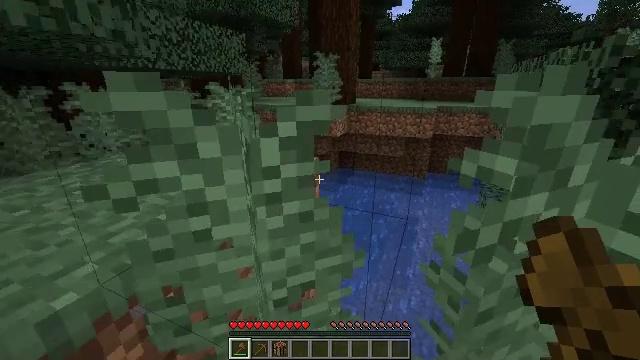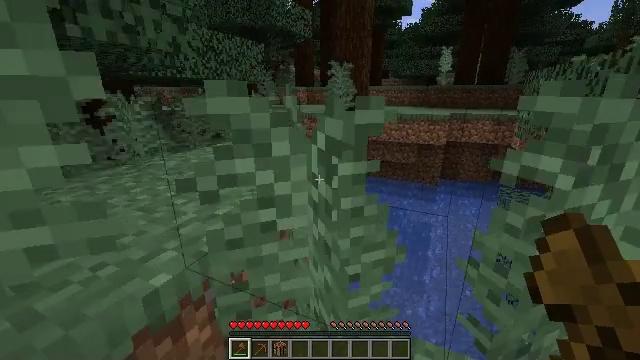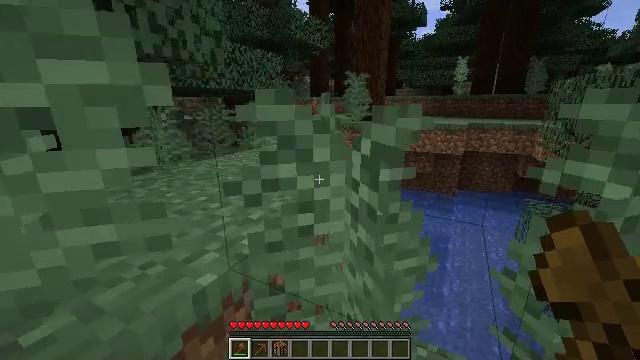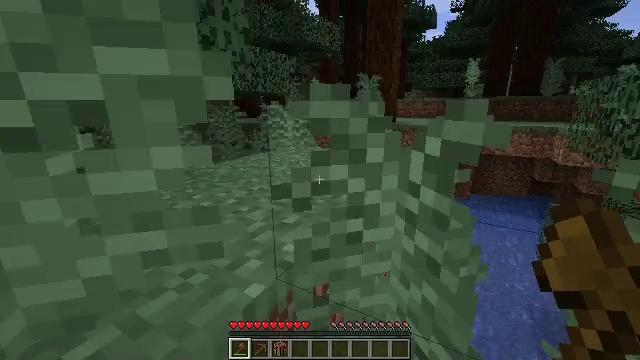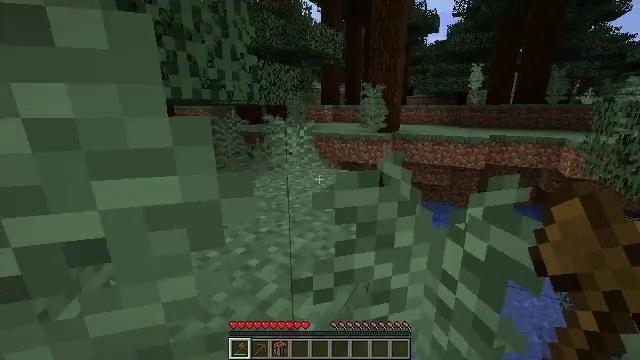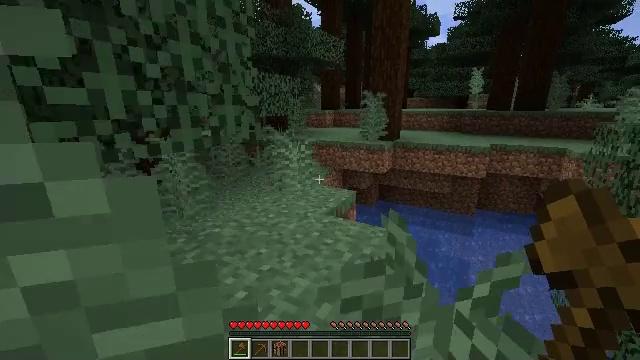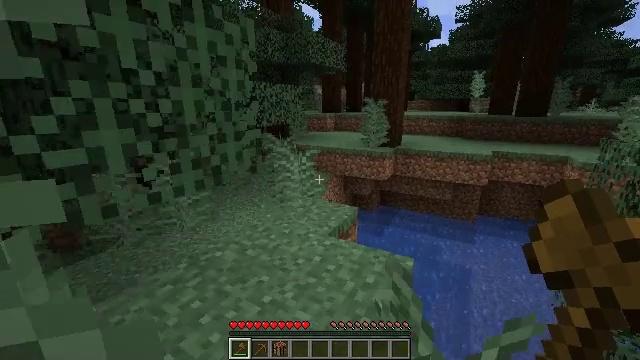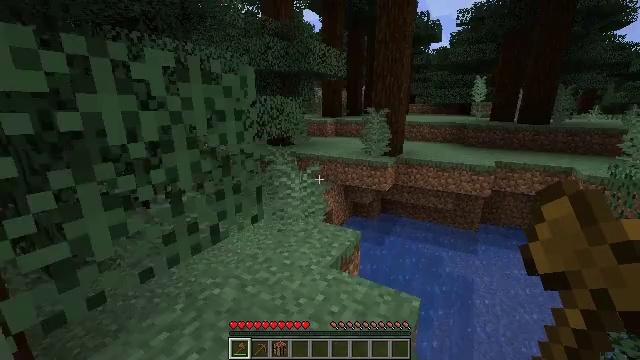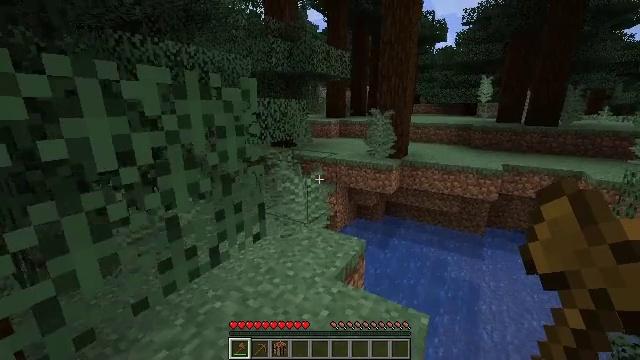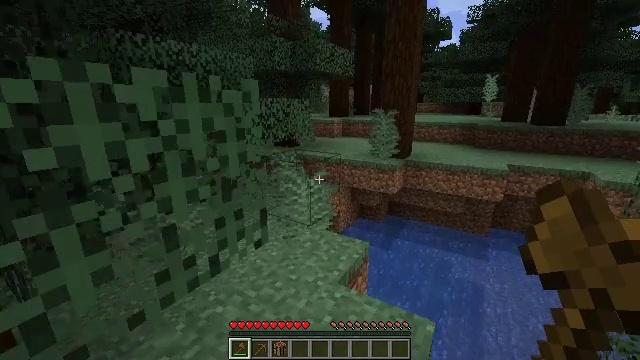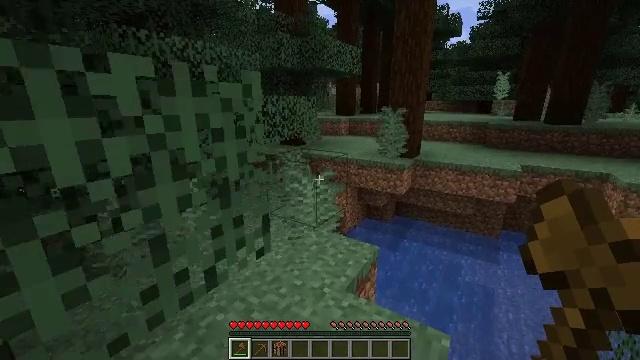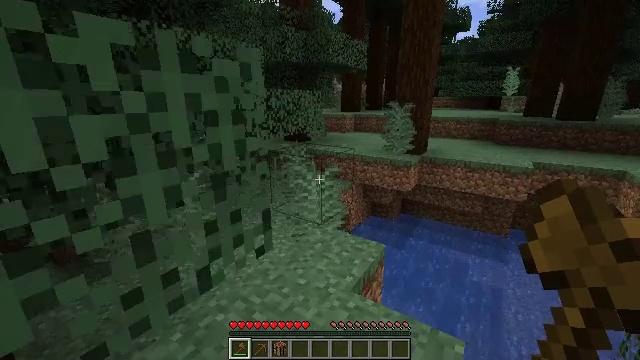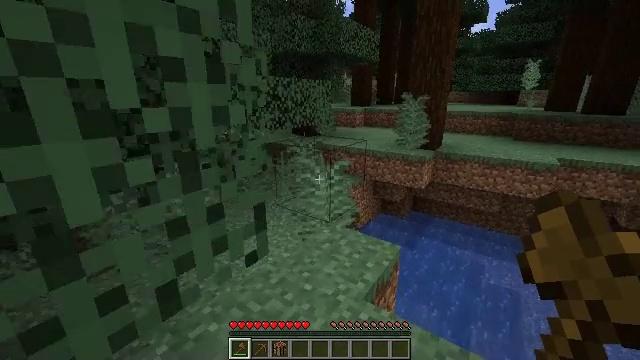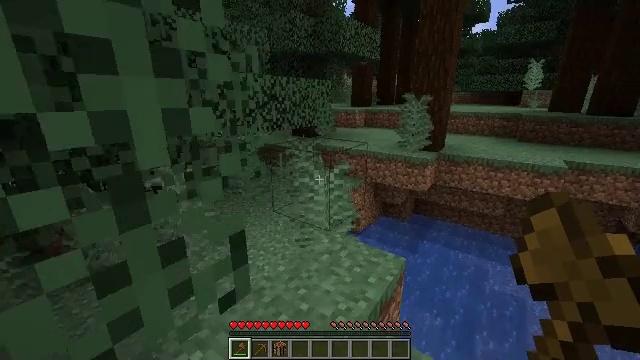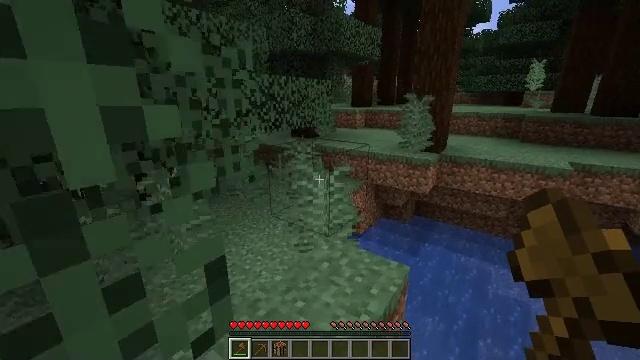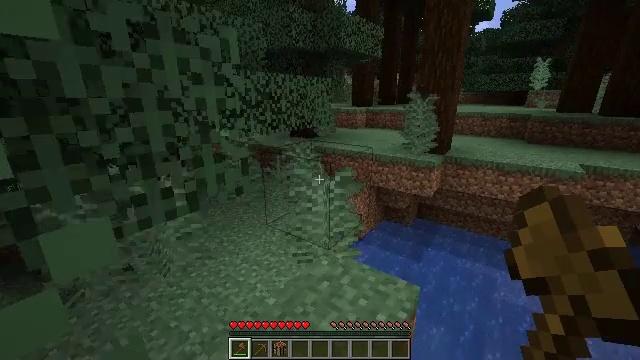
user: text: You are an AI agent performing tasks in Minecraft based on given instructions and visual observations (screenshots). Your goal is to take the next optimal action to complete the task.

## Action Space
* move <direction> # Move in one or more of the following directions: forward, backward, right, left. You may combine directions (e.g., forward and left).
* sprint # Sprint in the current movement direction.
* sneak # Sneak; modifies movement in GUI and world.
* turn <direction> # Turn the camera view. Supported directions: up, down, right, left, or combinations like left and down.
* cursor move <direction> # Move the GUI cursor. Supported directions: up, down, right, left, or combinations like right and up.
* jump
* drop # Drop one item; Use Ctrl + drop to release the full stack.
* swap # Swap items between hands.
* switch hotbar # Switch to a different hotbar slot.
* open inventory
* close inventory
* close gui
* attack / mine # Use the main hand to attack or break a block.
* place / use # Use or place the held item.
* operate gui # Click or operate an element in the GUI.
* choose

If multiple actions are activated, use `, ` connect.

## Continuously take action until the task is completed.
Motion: motion action
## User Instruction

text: Kill the rabbit.
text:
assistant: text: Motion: move left, turn left and up
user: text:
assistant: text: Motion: move forward and move left, turn left and up
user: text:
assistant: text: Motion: move forward, turn left
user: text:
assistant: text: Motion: move forward, jump
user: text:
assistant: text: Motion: move forward, jump
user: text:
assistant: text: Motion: move forward, jump
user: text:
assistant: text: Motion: move forward, jump
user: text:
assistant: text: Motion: move forward
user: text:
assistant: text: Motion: move forward
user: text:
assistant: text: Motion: move forward, turn left
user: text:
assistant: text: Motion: move forward, turn left
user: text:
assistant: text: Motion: move forward, turn left
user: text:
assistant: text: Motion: move forward
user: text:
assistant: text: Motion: move forward
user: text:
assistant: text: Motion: move forward
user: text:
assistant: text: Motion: move forward
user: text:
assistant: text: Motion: move forward
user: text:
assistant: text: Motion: move forward
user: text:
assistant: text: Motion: move forward, turn down
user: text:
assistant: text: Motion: move forward
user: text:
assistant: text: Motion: move forward
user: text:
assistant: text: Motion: move forward and move left
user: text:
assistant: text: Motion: move forward and move left
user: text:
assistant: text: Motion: move forward and move left
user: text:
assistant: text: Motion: move forward and move left
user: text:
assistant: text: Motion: move forward and move left
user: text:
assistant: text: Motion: move forward and move left
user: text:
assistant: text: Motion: move forward and move left
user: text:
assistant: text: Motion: move forward and move left
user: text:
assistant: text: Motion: move forward and move left